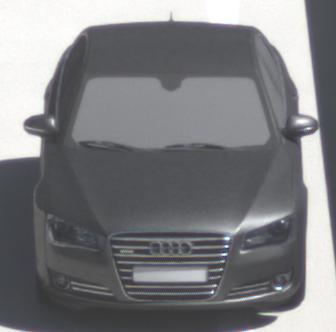
Make: Audi
Model: A8 D4
Model produced from: 2009
Model produced until: 2017
Doors: 4
Color: gray
Road condition: dry road
Daytime: midday
Contrast: high contrast